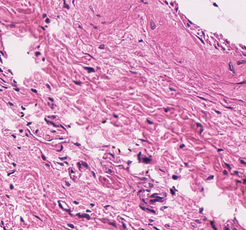
Tumor epithelial tissue: no
Tumor-associated stroma tissue: yes
Normal tissue: no